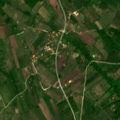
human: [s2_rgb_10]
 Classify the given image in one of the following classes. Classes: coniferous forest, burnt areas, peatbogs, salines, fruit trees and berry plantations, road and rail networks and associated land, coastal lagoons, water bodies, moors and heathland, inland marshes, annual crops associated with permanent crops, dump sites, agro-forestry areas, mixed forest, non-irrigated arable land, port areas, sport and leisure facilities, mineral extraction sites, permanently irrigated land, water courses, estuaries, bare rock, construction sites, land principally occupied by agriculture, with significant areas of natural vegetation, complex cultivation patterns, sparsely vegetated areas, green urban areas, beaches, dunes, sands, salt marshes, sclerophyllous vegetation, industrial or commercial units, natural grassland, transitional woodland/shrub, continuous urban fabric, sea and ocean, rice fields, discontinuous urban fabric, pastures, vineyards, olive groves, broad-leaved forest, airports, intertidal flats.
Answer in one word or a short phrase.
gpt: non-irrigated arable land, complex cultivation patterns, land principally occupied by agriculture, with significant areas of natural vegetation, broad-leaved forest